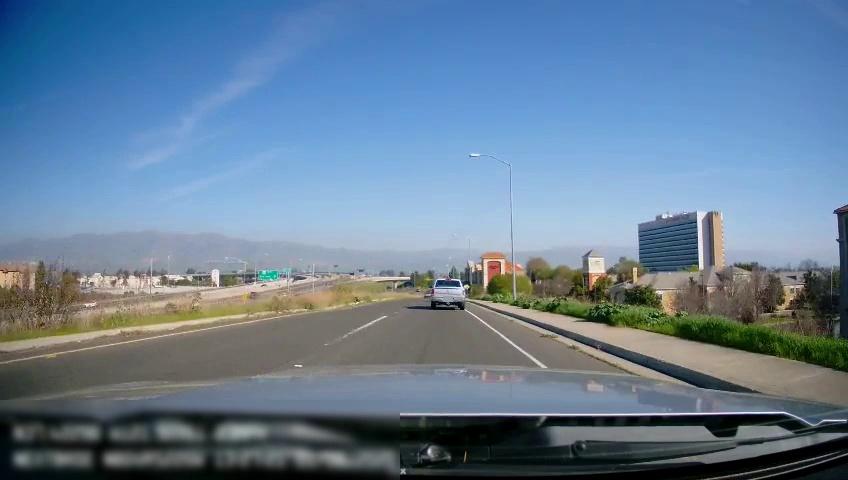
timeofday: Day
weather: Sunny
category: Drivable Space
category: Drivable Space
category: Drivable Space
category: Vehicles | Car
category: Vehicles | Truck
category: Lanes | Current Lane
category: Lanes | Current Lane
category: Lanes | Opposite Lane
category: Lanes | Alternate Lane
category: Traffic | Signs